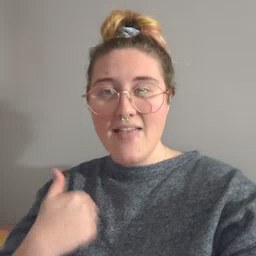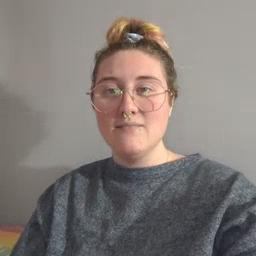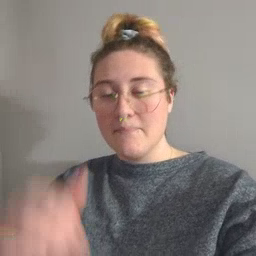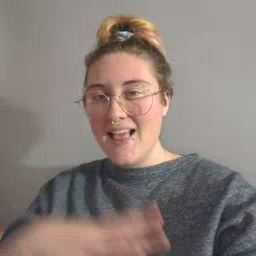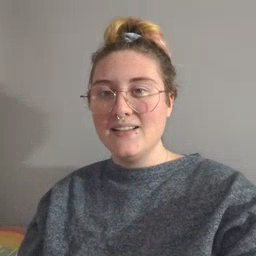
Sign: man